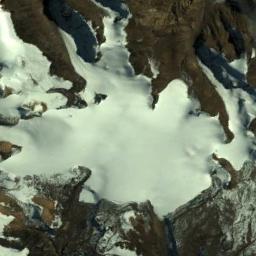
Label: snowberg